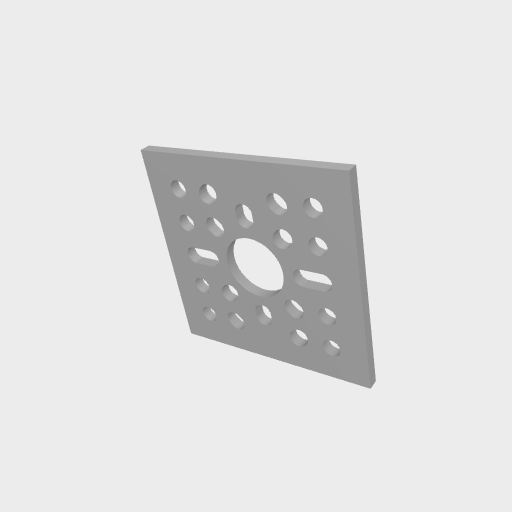
Part: PatternPlate1x1H